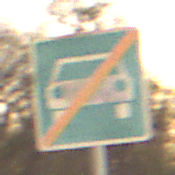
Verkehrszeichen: EndeKraftfahrstrasse
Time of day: Night
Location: Outdoor (Nature)
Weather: Clear
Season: NotSpecified
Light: Natural